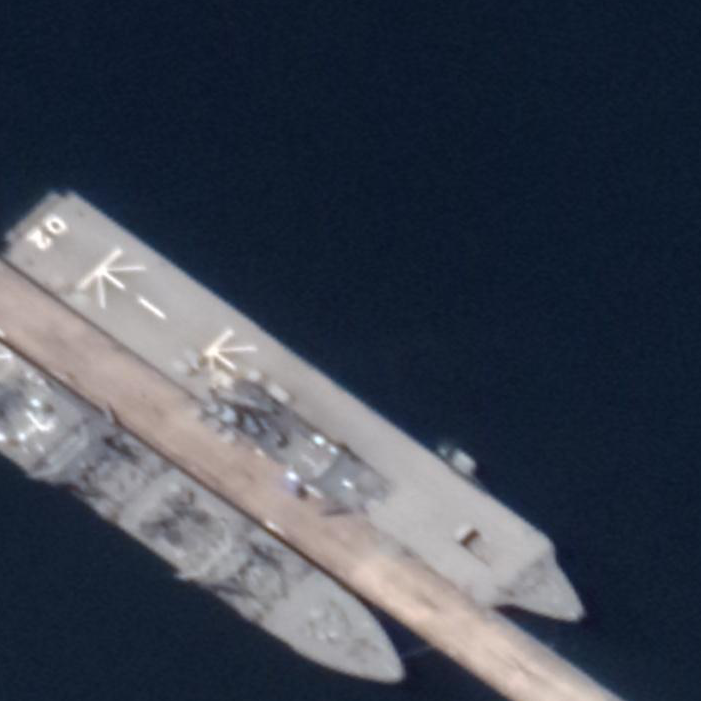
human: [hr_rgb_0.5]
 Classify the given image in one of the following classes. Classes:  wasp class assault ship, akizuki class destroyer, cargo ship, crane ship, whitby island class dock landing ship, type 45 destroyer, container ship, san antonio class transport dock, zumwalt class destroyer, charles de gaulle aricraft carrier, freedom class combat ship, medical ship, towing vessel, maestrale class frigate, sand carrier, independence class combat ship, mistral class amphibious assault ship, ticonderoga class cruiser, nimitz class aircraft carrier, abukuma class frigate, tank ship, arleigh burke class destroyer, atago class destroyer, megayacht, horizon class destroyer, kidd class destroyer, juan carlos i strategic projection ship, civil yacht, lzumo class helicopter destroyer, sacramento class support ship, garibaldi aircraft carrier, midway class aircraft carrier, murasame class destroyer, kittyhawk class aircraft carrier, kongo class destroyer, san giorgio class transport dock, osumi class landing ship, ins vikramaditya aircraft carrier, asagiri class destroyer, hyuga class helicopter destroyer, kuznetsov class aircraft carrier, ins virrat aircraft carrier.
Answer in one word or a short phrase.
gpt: Osumi class landing ship